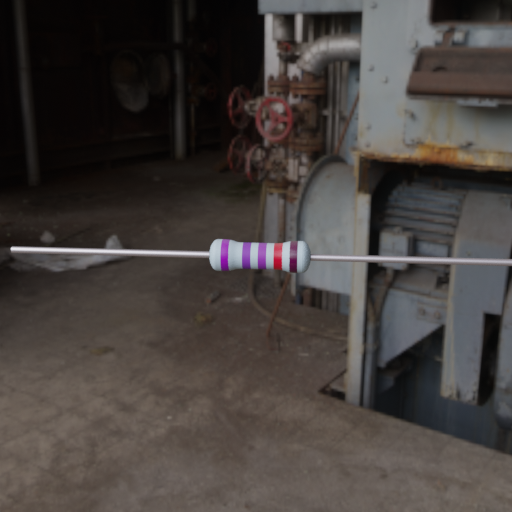
Resistor colour bands (in order): violet, violet, violet, red, brown